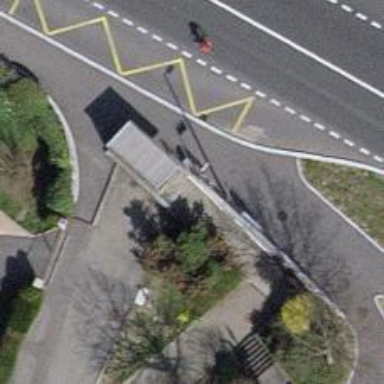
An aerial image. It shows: Bus stop with platform for public transport.